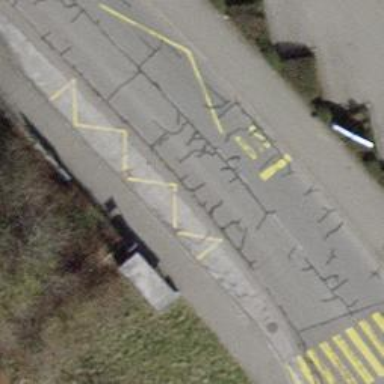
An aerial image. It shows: Bus stop equipped with public transport stop position.